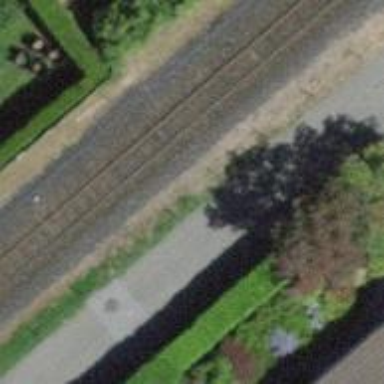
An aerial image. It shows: Railway switch.